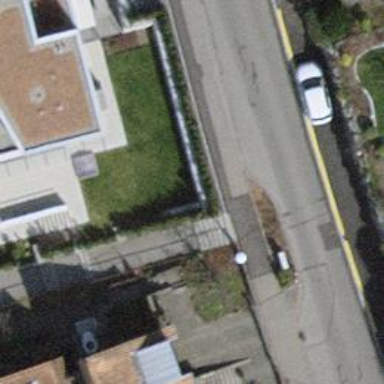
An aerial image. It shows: Concrete steps.